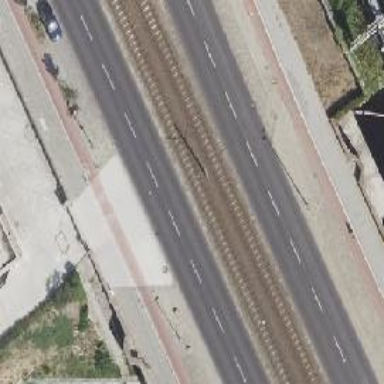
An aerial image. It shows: Secondary road on bridge with asphalt surface. It is dual carriageway with lane markings and cycle track on the right side.